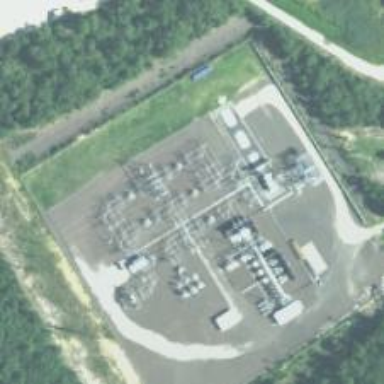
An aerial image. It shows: Switch for power supply.